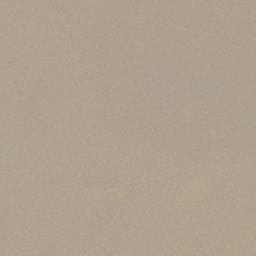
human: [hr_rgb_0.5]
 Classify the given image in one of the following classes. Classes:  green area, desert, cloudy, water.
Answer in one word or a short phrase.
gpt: desert